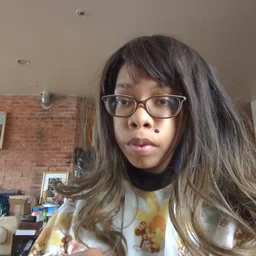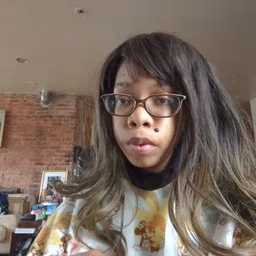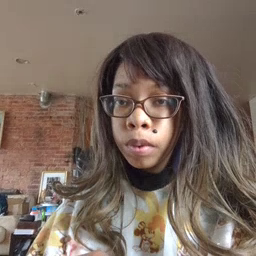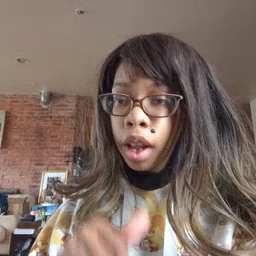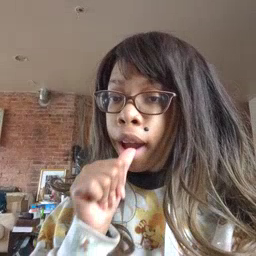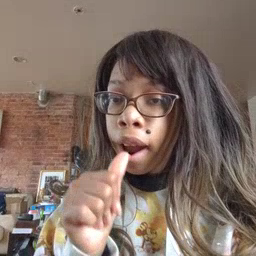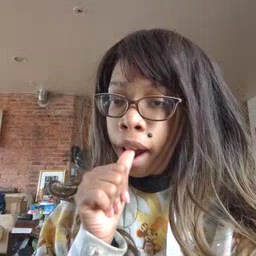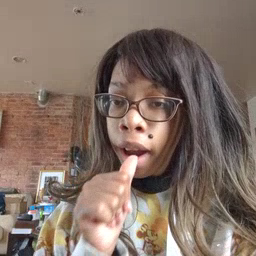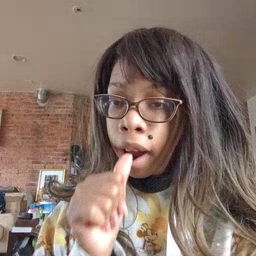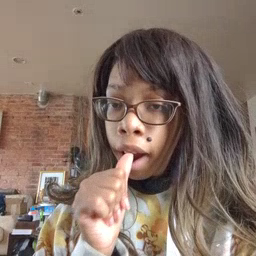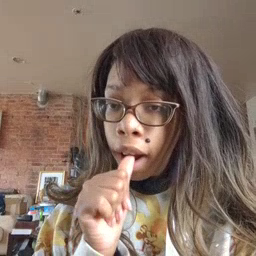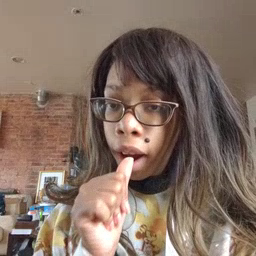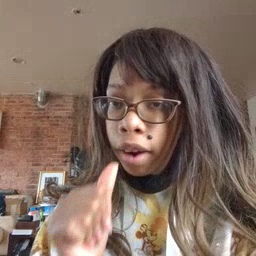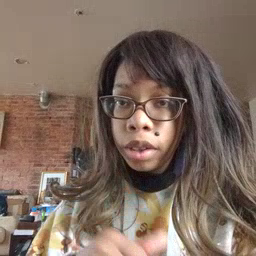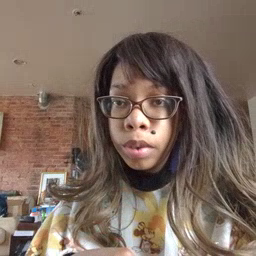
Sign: nuts